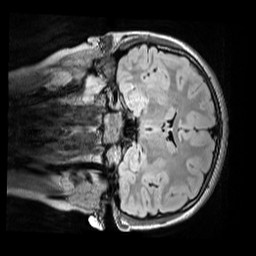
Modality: FLAIR
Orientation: coronal
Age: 10
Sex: female
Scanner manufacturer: siemens
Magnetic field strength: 3 T
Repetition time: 5 s
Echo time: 0.388 s